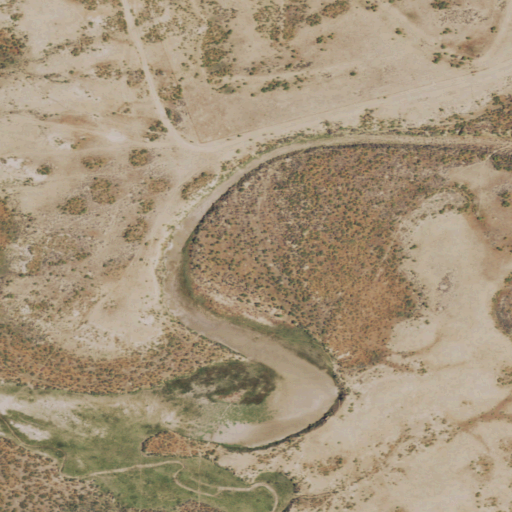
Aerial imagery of valley in Wyoming named Logan Gulch containing only shrub